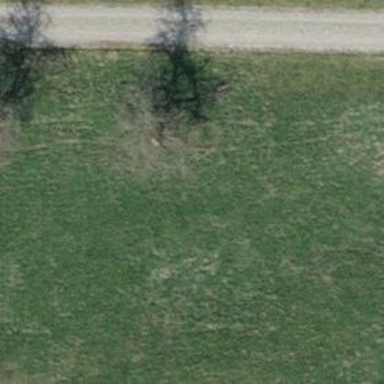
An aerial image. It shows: Single tag "natural: tree."